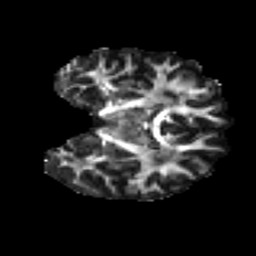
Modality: FA
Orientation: coronal
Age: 23
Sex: female
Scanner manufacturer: ge
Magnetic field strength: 3 T
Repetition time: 7.8 s
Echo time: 0.0606 s